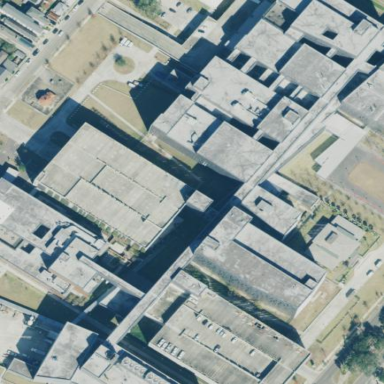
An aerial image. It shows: Hospital providing healthcare services.